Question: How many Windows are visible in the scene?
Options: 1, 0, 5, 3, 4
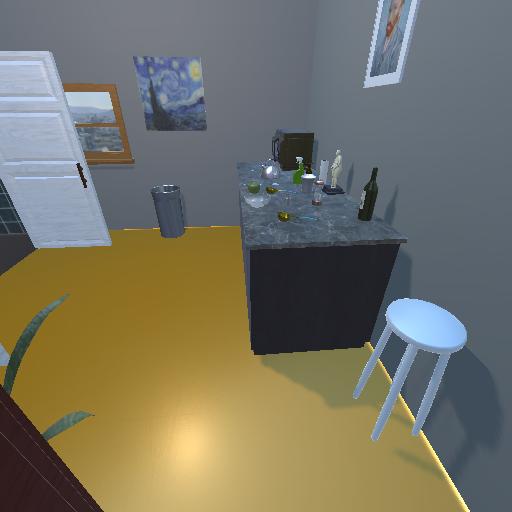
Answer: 1